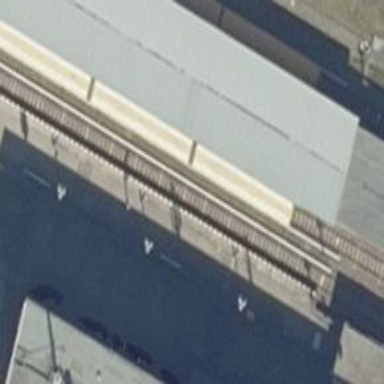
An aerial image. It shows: Rail line with bottom electrification.